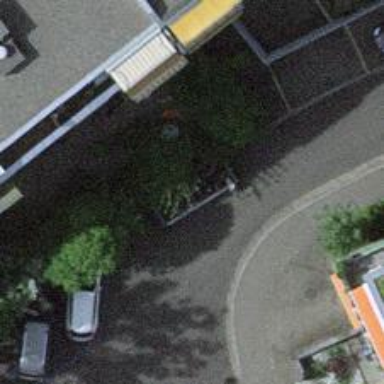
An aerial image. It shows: Bicycle parking area with bollards.